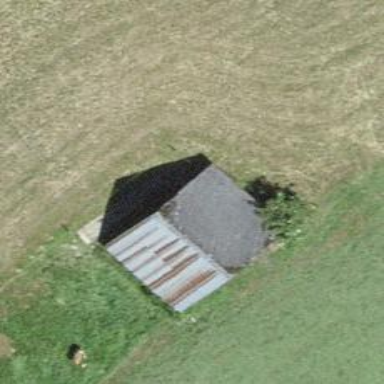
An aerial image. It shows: Rural barn.